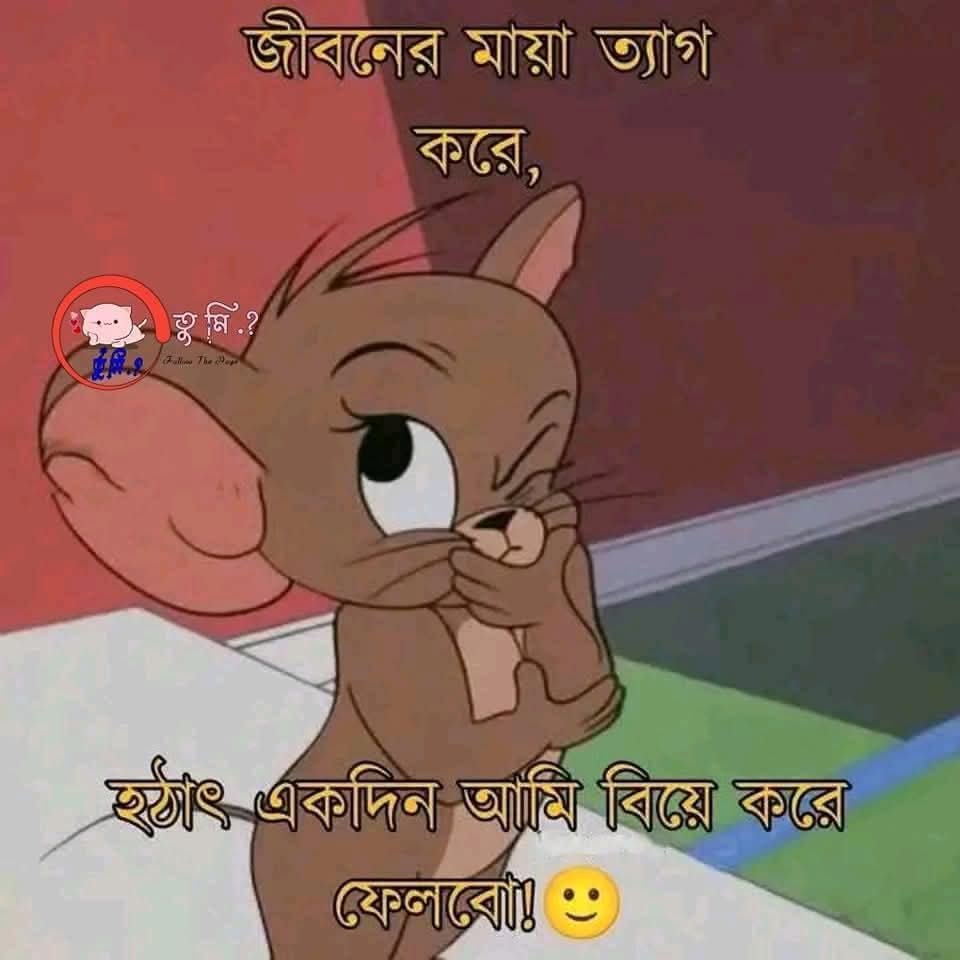
Text: জীবনের মায়া ত্যাগ করে,
হঠাৎ একদিন আমি বিয়ে করে ফেলবো!
Label: Non Hate